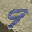
Label: 9